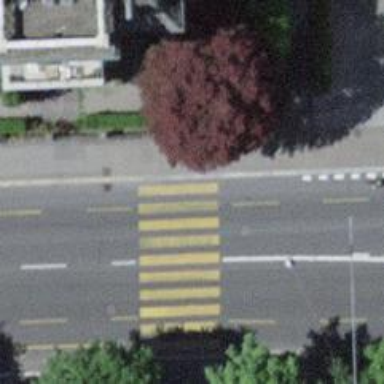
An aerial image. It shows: Kerb barrier.